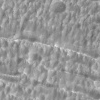
Atmospheric dust classification: not_dusty